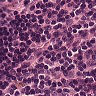
Metastatic tissue present: no